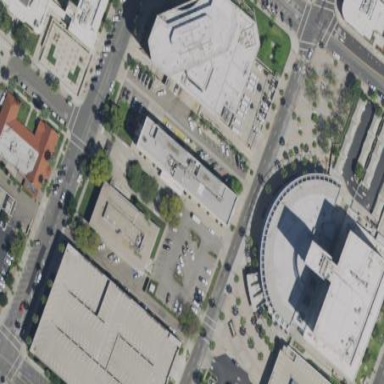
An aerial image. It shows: Police building.